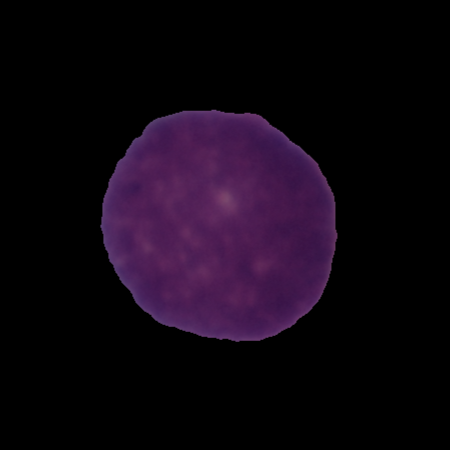
Label: cancer